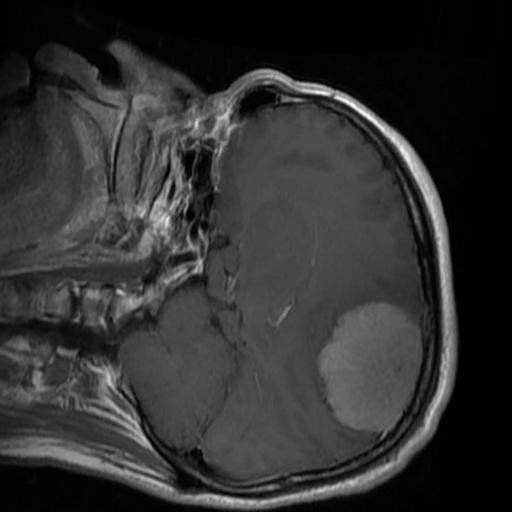
Label: brain_menin